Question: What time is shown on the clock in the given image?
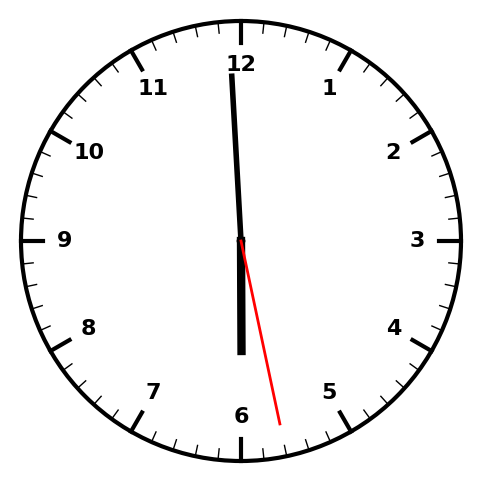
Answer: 05:59:28